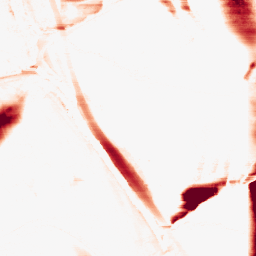
Category: morphological
Decomposition family: morphological_rect
Decomposition parameters: operation: opening
width: 50
height: 3
Upsampling method: quartic
Upsampling parameters: scale: 8
Upsampling scale: 8